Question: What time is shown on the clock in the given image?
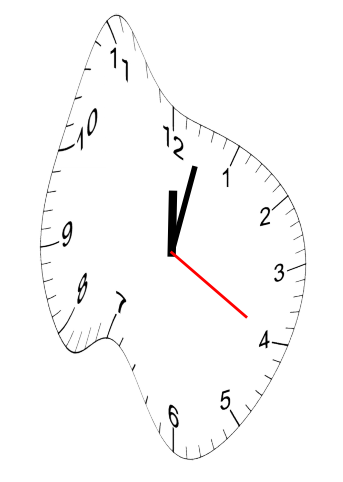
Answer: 12:02:20